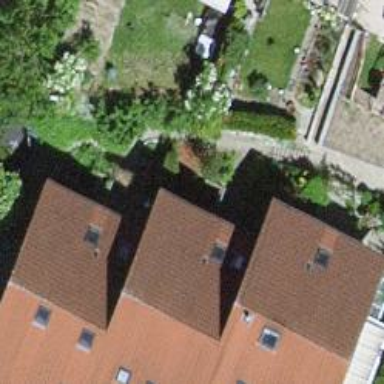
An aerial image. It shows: House with gabled roof that runs across the building.